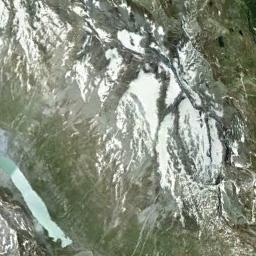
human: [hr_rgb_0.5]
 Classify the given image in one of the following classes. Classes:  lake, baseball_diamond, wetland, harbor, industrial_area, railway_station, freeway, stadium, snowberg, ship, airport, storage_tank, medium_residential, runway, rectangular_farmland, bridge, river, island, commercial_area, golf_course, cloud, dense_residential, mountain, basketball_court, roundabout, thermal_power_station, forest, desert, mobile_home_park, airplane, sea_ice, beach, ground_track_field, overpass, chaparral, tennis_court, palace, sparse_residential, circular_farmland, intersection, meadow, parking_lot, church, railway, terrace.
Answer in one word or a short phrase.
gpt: snowberg